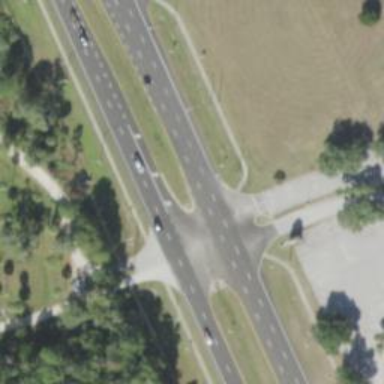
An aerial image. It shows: Trunk link highway.